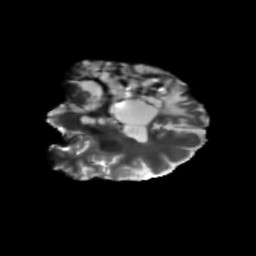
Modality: T2w
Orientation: coronal
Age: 48
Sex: male
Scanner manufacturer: siemens
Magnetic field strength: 3 T
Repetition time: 5.47 s
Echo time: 0.0854 s